二年级 · 度量几何学
比直角小的角是 ( ), 比直角大的角是 ( )。
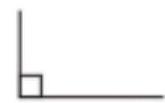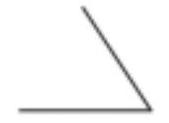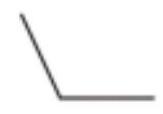
答案: 锐角 针角

【详解】根据对角的认识可知, 和课本的角相等大小的是直角。比直角小的是锐角, 比直角大的是钝角。

如图:

直角

锐角

比直角小

钝角

比直角大